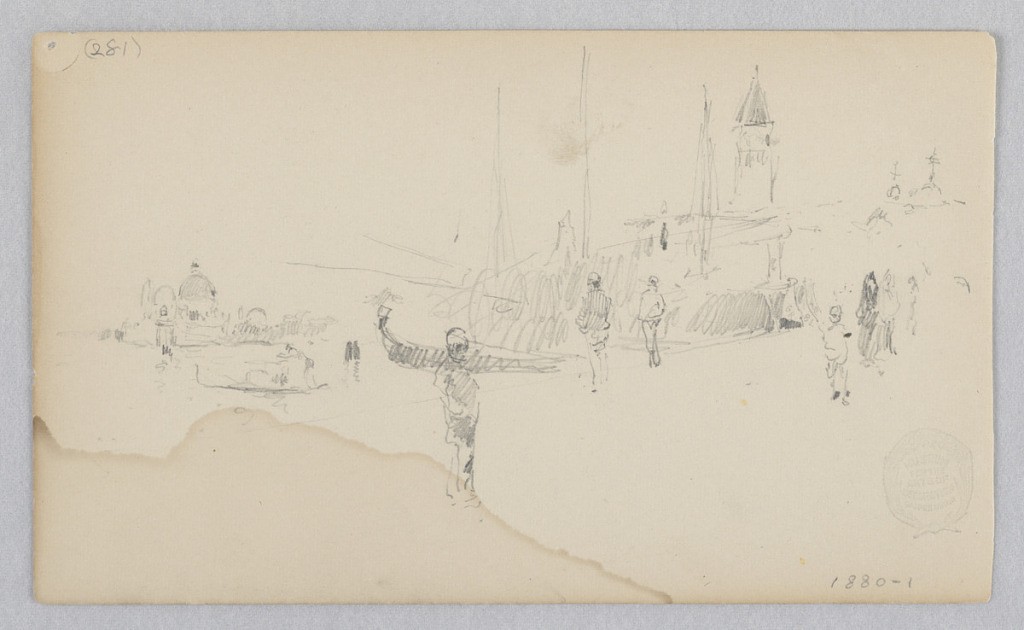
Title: View of Venice, Italy
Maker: Robert Frederick Blum, American, 1857–1903
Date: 1880–1881
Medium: Graphite on wove paper
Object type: Drawing
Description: Sketch of the Grand Canal in Venice with St. Mark's cathedral in the background.